Chest X-ray:
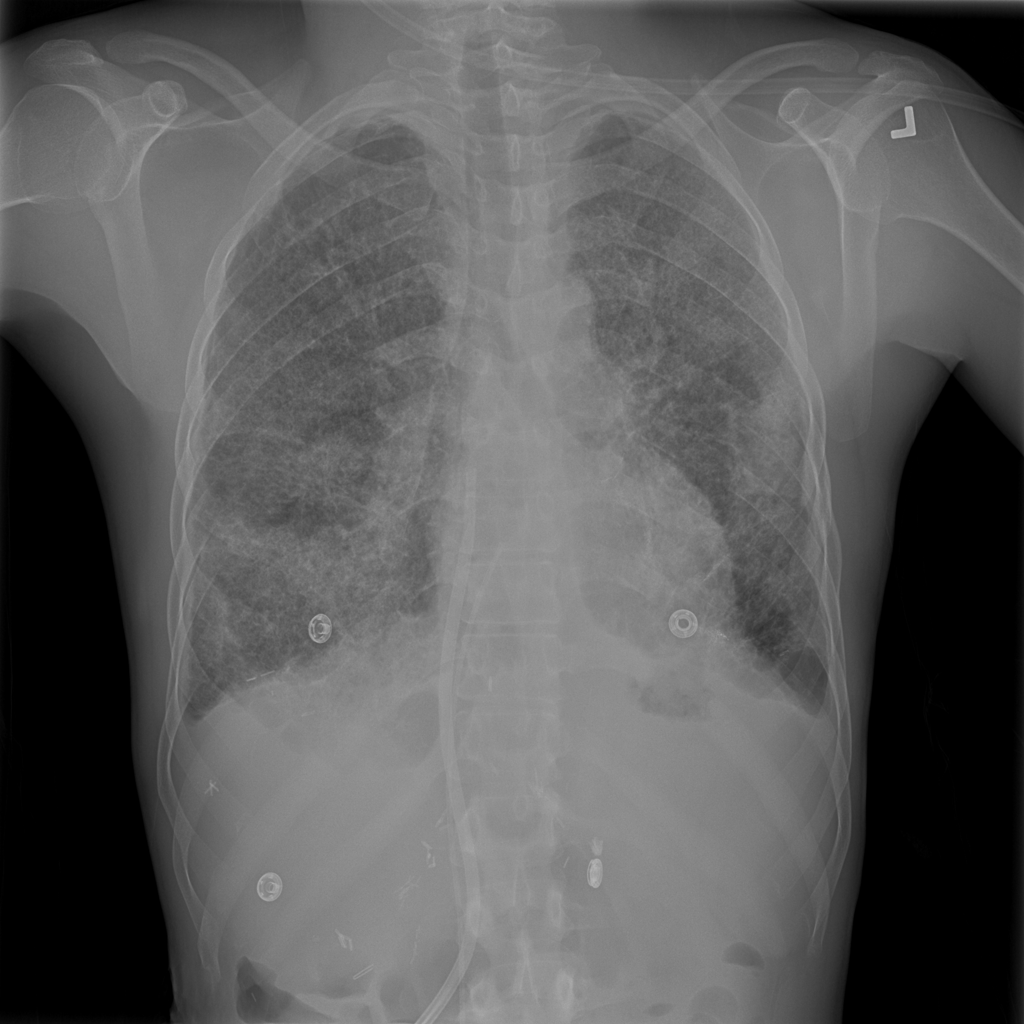
Findings: Consolidation, Pleural Thickening
No abnormal finding: no